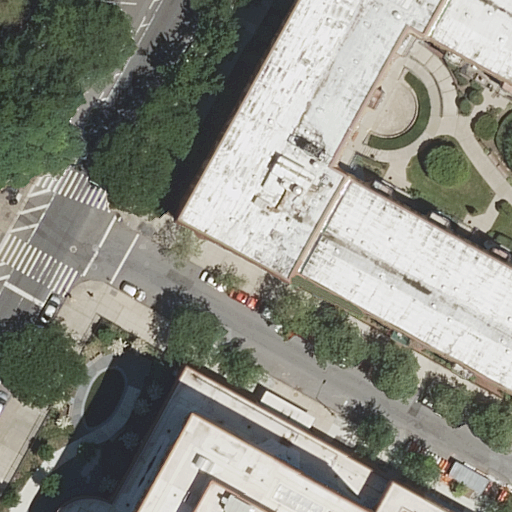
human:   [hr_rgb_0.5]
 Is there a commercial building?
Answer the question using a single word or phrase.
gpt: no

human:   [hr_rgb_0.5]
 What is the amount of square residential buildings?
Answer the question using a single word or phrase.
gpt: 0

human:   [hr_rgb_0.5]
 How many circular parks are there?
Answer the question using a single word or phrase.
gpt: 0

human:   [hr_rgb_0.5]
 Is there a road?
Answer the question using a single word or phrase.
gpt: yes

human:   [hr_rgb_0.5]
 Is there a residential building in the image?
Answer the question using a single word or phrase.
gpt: yes

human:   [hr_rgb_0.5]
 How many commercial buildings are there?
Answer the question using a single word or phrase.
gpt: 0

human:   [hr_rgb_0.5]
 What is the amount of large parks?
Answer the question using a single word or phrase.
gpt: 0

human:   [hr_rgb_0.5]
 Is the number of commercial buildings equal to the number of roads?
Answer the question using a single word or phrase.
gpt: no

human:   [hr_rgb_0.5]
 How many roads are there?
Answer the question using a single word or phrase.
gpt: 3

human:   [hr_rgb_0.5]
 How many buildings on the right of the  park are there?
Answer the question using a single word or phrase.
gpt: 2

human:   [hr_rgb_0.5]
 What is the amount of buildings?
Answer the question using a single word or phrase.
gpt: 2

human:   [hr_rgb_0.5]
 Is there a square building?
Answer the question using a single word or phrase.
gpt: no

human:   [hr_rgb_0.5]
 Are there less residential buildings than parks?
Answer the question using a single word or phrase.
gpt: no

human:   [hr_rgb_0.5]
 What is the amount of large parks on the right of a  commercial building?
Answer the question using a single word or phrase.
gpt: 0

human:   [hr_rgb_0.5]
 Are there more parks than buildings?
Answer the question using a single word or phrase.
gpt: no

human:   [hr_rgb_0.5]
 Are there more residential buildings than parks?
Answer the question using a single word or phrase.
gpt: no

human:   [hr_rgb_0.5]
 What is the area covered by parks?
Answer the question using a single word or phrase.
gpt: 90m2

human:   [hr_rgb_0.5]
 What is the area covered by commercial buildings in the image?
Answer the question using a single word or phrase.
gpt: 0m2

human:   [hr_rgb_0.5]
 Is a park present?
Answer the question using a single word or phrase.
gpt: yes

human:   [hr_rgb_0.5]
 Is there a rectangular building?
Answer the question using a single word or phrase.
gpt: no

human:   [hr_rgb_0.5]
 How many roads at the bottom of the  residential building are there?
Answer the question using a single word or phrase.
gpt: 0

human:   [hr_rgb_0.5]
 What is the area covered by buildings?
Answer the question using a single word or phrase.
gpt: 2115m2

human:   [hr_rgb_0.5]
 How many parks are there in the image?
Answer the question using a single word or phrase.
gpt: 1

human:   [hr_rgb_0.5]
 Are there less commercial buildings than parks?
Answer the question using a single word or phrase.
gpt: yes

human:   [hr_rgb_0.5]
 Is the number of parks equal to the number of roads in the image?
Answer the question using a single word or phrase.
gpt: no

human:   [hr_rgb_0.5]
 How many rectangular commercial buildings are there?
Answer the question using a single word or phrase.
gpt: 0

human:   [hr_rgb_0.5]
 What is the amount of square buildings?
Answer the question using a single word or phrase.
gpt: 0

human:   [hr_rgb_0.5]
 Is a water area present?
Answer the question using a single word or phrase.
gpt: no

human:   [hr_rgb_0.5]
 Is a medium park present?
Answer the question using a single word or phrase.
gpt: no

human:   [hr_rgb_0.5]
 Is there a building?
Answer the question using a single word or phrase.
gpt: yes

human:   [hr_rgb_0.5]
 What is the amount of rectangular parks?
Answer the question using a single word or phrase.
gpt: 1

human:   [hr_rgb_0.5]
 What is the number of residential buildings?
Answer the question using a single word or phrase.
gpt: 1

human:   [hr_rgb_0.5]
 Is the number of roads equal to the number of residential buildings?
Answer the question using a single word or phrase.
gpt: no

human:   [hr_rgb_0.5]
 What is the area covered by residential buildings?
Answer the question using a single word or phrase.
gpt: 2114m2

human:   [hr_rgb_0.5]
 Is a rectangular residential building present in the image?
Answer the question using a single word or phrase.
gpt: no

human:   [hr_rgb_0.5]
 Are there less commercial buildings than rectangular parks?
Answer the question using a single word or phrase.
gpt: yes

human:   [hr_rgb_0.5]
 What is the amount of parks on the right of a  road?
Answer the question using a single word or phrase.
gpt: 0

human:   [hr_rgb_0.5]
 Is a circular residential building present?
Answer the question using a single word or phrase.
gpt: no

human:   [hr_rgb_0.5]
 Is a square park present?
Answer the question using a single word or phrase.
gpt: no

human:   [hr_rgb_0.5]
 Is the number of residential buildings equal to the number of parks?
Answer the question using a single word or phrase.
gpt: yes

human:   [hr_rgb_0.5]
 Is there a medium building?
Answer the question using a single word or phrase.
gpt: no

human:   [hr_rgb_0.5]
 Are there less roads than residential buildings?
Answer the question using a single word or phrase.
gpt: no

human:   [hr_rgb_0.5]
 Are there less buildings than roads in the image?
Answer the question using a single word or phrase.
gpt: yes

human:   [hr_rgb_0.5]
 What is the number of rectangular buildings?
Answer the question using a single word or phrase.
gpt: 0

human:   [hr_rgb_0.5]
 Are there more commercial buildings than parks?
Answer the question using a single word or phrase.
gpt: no

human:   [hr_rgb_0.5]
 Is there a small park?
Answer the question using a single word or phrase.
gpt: yes

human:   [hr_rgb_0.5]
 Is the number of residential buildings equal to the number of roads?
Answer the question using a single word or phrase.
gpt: no

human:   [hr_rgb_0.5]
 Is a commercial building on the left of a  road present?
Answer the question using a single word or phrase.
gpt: no

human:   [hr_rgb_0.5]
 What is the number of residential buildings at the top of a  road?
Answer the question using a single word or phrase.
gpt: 0

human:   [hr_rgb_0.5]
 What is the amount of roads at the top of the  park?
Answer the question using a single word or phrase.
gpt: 0

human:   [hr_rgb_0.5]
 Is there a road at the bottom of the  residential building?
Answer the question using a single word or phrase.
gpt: no

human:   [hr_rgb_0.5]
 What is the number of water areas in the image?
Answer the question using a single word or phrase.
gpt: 0

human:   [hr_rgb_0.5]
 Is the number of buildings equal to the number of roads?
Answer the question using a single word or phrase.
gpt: no

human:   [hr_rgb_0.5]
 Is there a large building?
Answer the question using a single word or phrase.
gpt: yes

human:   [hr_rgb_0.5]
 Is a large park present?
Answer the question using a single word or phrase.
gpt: no

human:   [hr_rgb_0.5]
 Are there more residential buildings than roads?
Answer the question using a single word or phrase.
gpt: no

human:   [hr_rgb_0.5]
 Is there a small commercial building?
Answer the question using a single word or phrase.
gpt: no

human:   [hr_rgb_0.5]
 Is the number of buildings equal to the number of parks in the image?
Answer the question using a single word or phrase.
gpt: no

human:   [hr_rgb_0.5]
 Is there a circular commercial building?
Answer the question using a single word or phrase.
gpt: no

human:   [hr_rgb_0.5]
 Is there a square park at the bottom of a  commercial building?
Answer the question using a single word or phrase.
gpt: no

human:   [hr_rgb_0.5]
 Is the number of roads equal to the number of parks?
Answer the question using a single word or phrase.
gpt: no

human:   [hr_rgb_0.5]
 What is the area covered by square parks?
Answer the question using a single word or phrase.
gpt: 0m2

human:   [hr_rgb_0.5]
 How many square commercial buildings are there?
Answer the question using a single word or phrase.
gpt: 0

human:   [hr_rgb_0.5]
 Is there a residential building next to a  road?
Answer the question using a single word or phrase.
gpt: yes